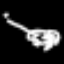
Label: frog